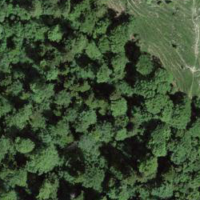
EUNIS habitat code: 41
Species observed at this site:
Asplenium trichomanes
Geranium robertianum
Ilex aquifolium
Phyteuma orbiculare